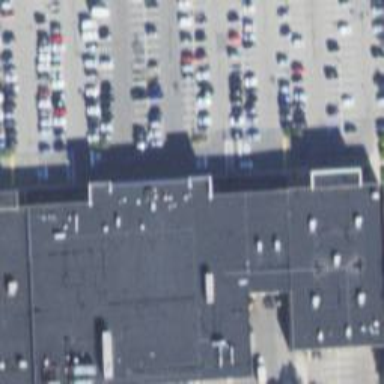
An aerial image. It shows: Commercial building.